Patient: sex M, age 47
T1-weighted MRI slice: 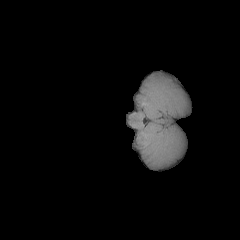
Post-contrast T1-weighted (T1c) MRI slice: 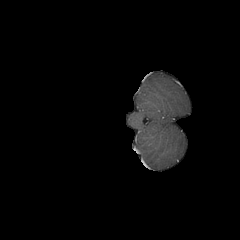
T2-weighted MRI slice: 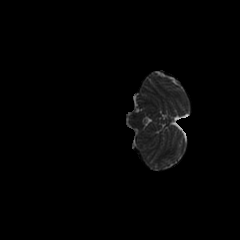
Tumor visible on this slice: no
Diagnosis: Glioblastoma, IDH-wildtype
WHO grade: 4